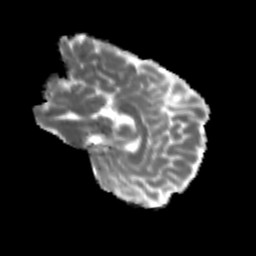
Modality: MD
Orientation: sagittal
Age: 26
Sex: female
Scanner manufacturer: siemens
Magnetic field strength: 3 T
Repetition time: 3.5 s
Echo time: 0.113 s